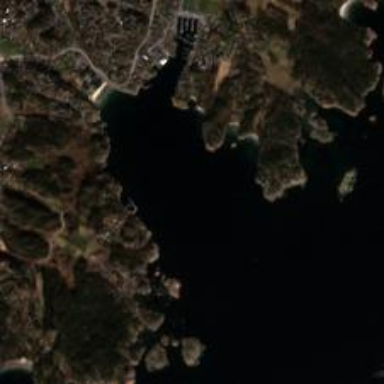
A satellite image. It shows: Beautiful bay with natural surroundings.